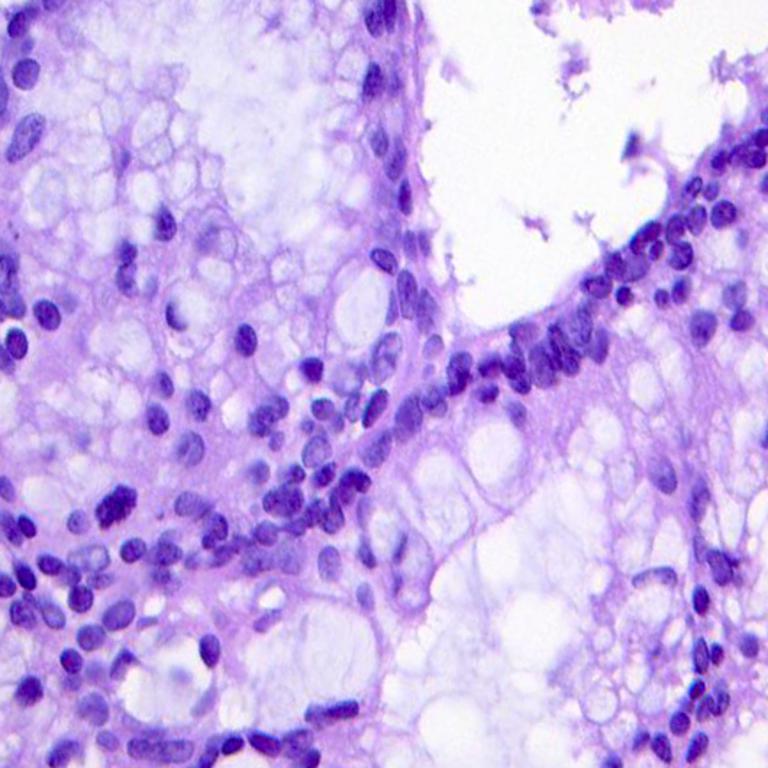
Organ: colon
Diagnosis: adenocarcinomas